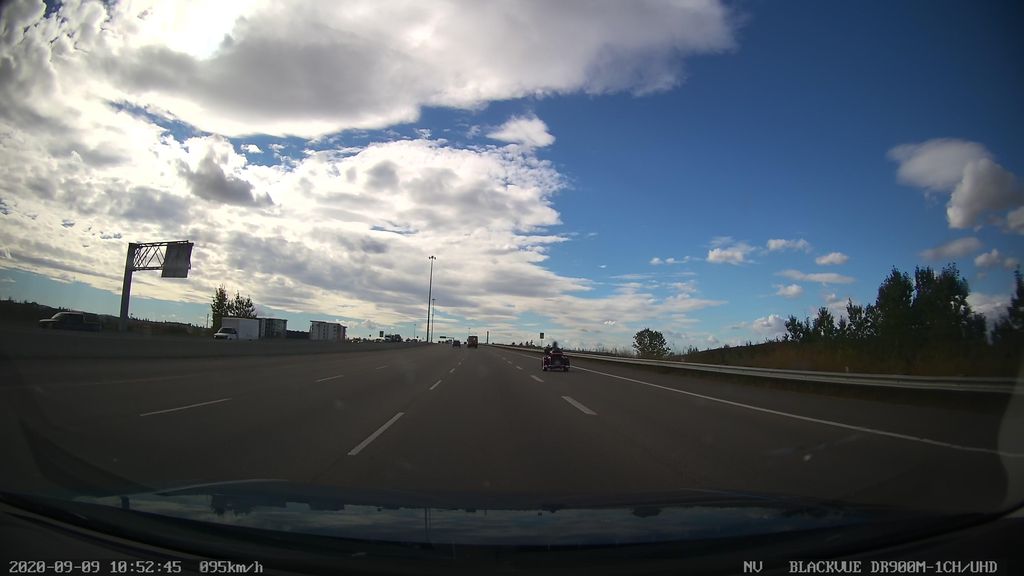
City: edmonton